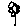
Label: flower